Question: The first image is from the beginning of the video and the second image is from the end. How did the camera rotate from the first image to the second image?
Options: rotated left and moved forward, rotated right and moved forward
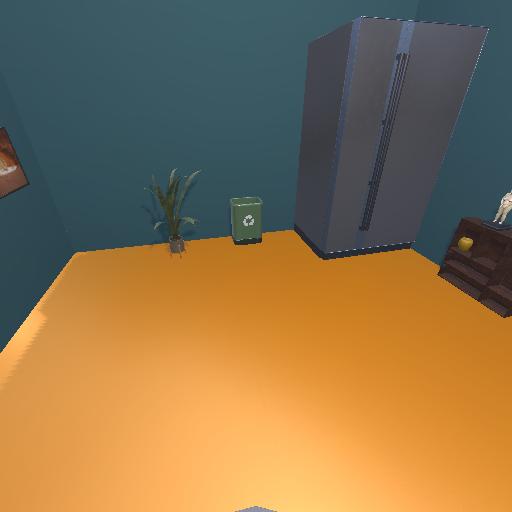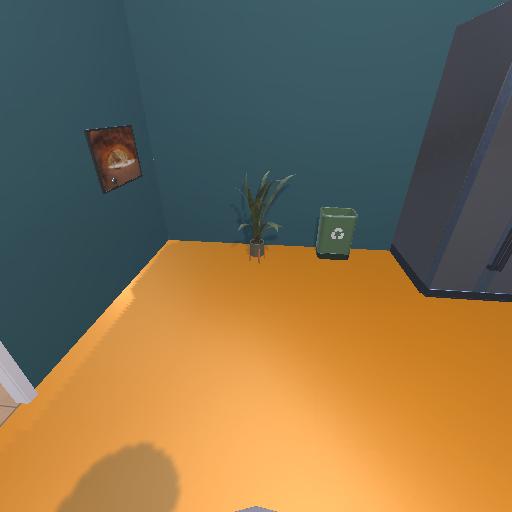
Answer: rotated left and moved forward